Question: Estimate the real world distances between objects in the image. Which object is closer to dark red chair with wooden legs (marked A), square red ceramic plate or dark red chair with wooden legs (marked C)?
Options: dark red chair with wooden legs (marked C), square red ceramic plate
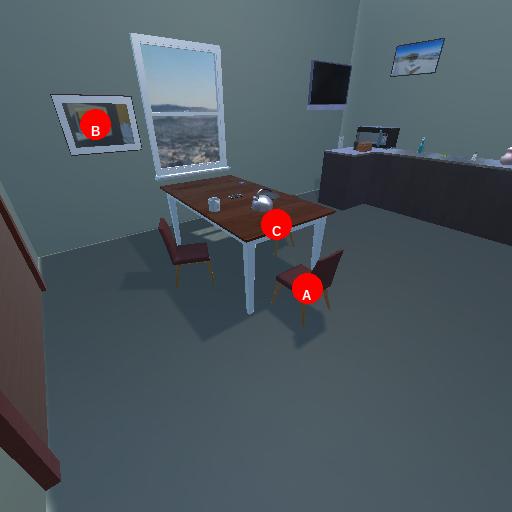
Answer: dark red chair with wooden legs (marked C)